Aerial crown-view tile of a tropical tree (Barro Colorado Island, Panama), acquired 20250124:
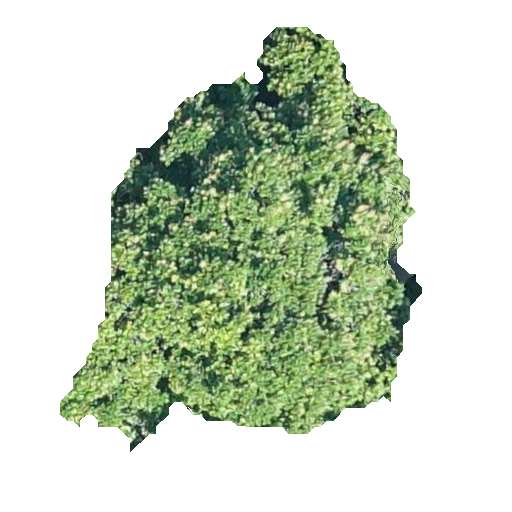
Species: Anacardium excelsum
GBIF accepted scientific name: Anacardium excelsum
Crown area: 146.41 m²